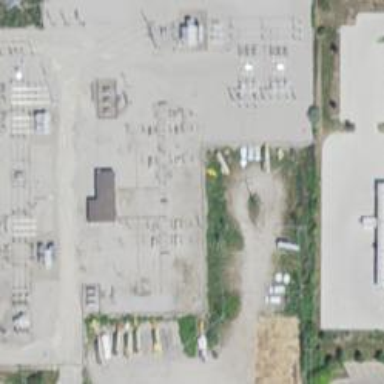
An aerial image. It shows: Switch for power supply.